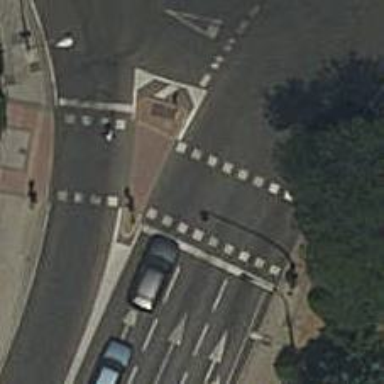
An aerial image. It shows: Road crossing with traffic signals.